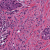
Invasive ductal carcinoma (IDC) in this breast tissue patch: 0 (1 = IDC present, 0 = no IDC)